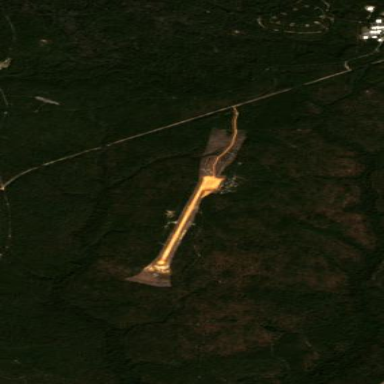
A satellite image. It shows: Military airfield.